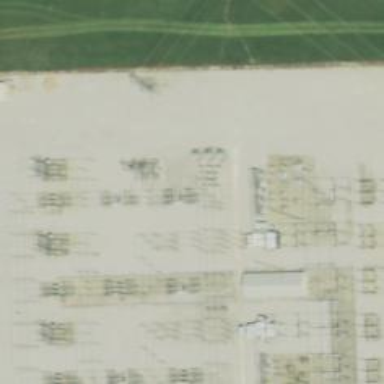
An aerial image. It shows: Switch for power supply.